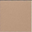
Piece: xx